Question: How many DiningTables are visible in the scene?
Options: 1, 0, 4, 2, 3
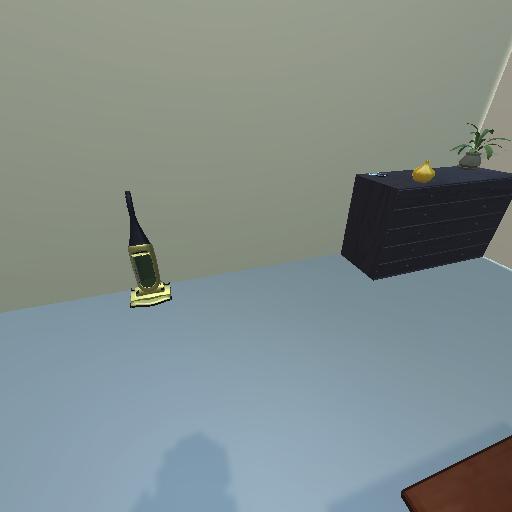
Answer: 1